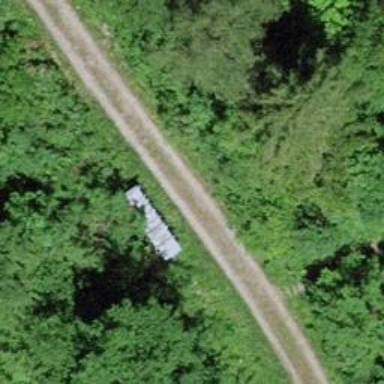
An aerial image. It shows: Compacted track with grade2 level.